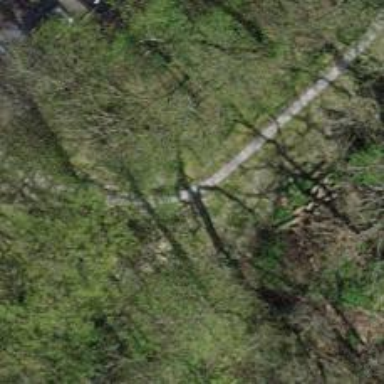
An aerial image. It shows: Unpaved path.